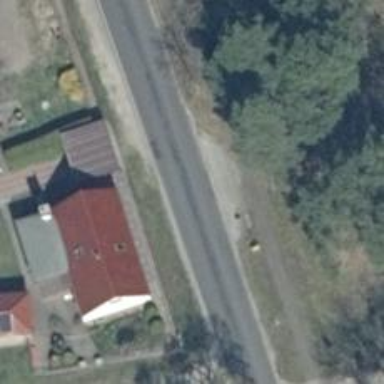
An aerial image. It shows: Passing place on the road.